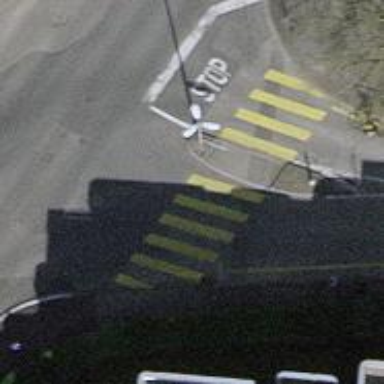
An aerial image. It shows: Uncontrolled road crossing with pedestrian island.